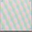
Piece: xx